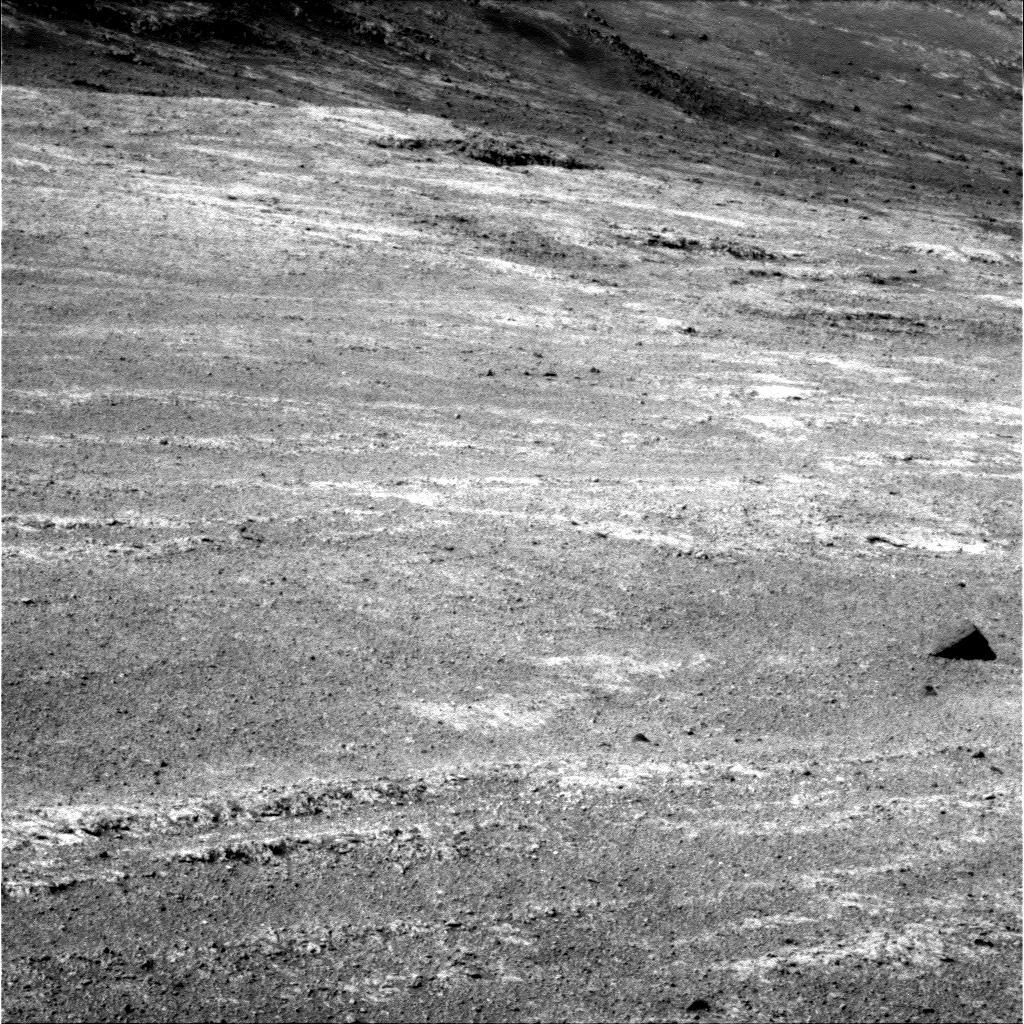
Terrain classes present: Bedrock, Gravel / Sand / Soil, Rock